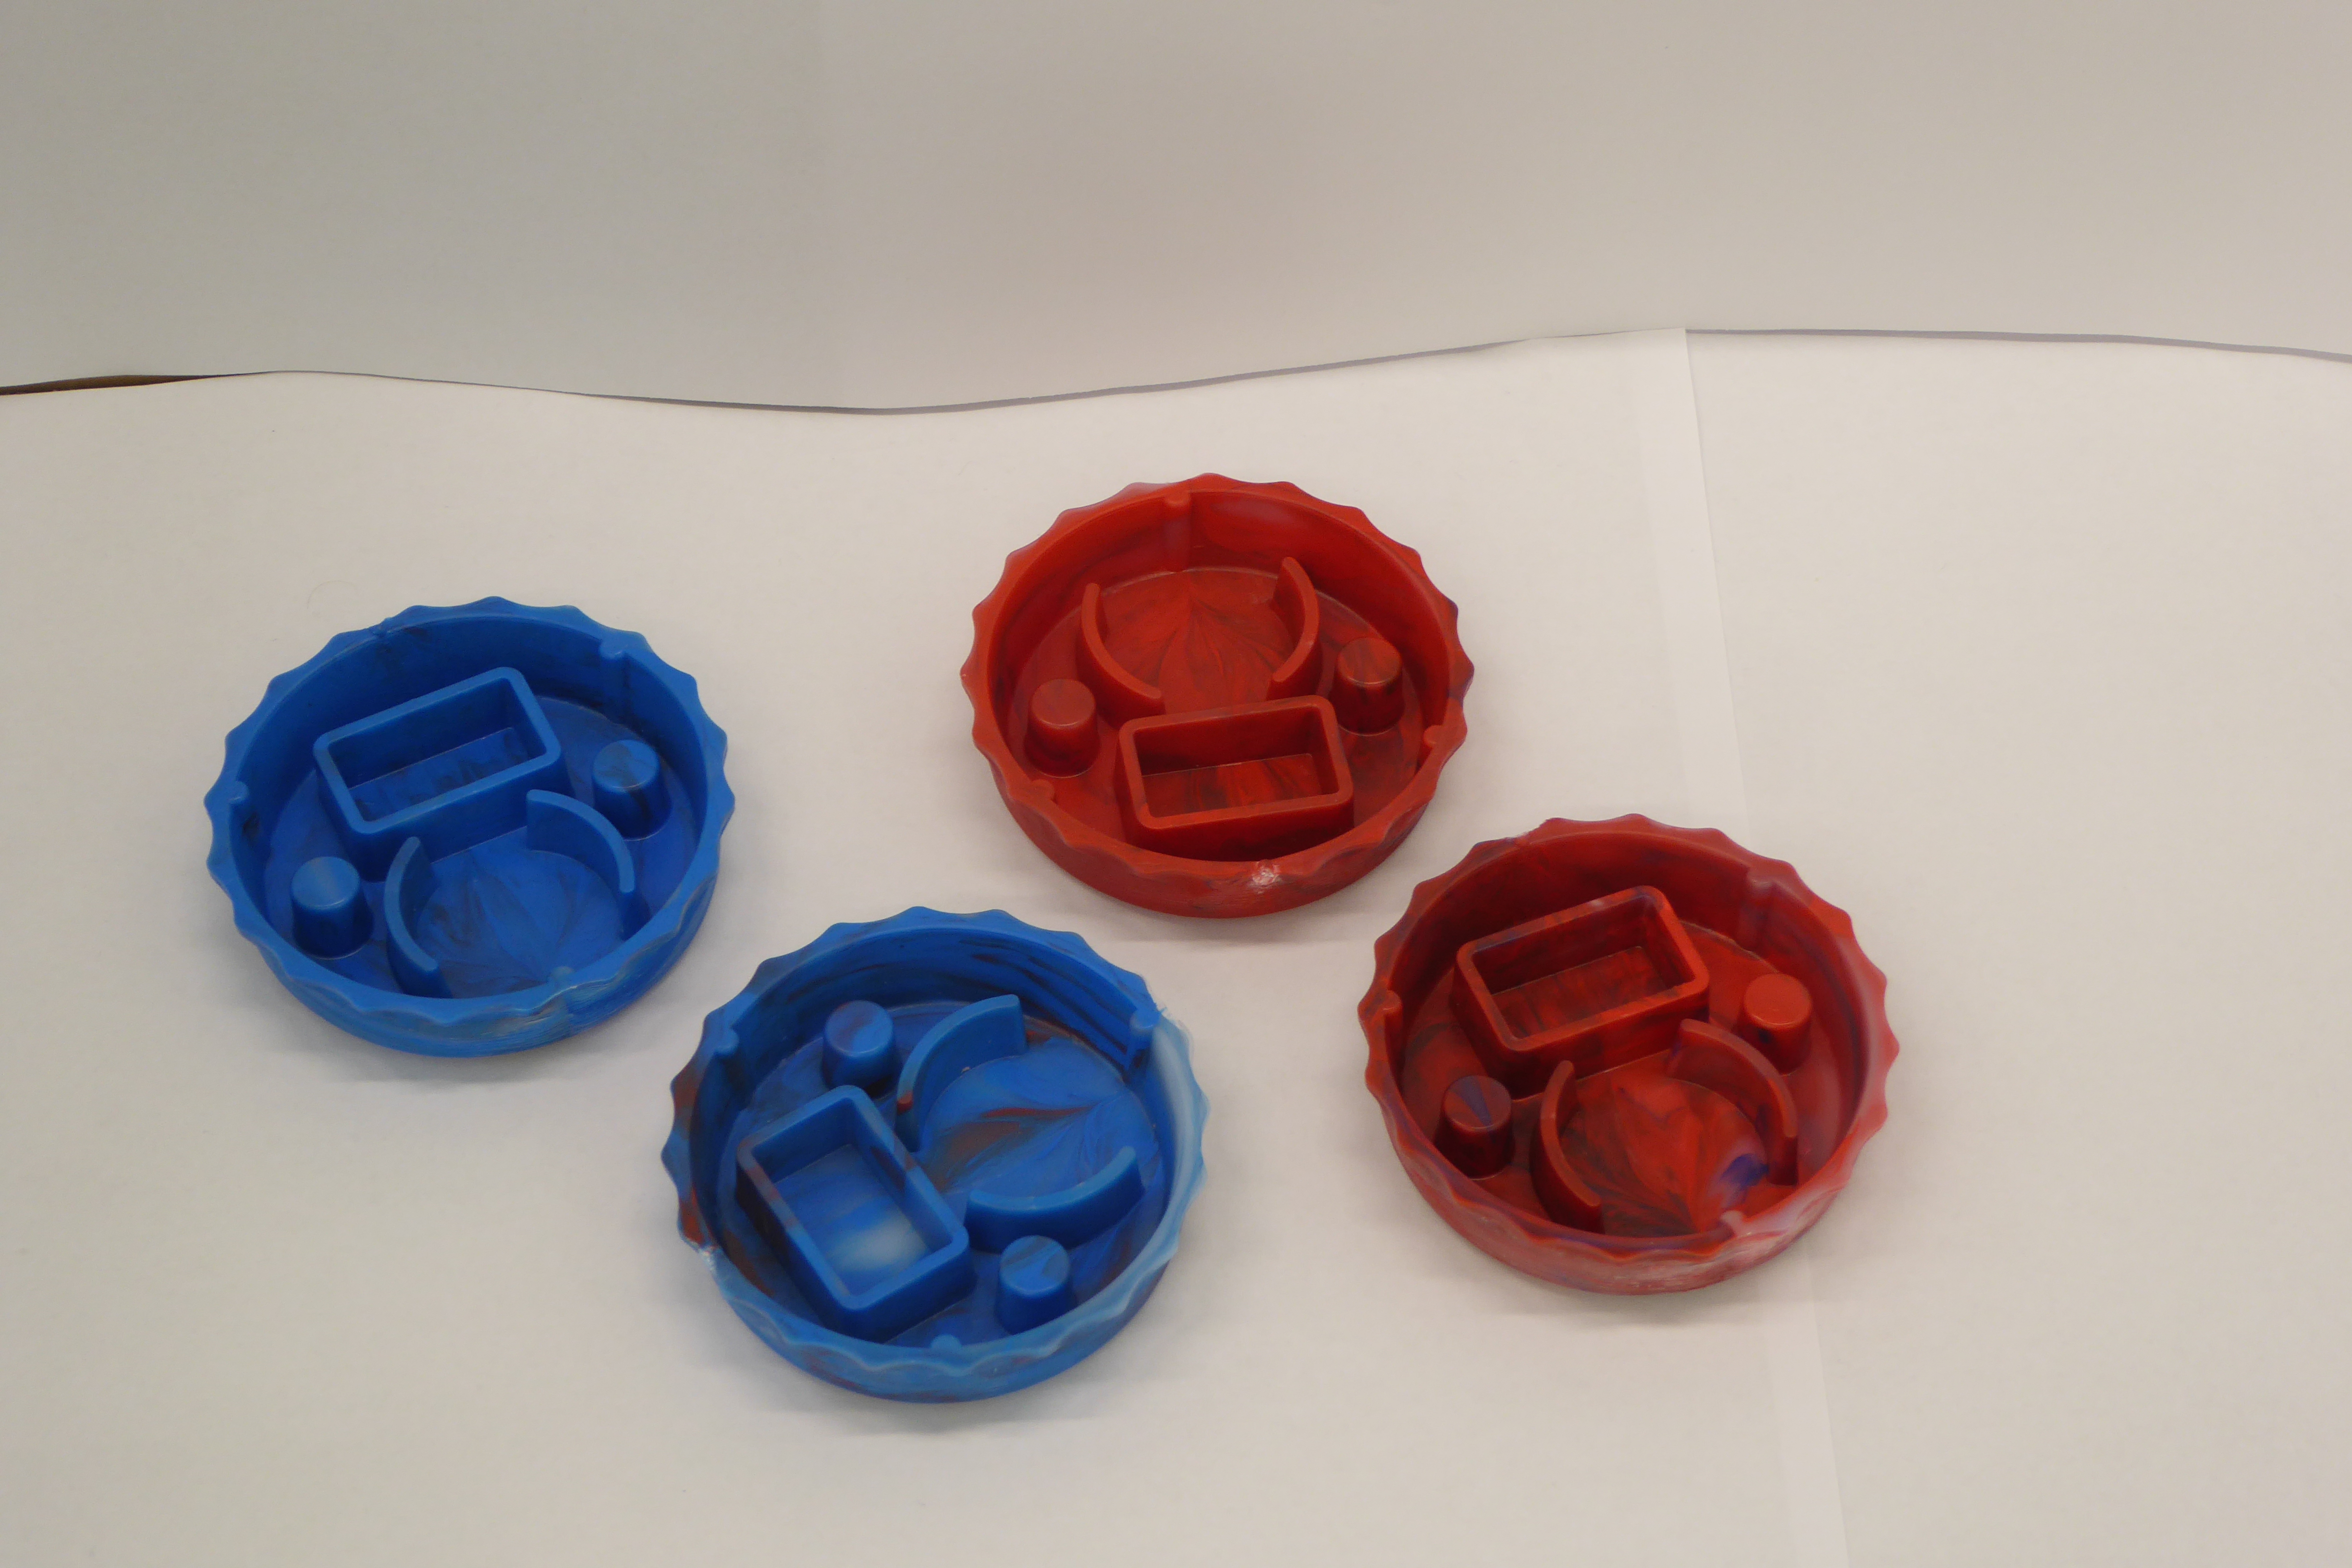
Label: Bottle Opener - Cover